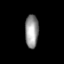
Tissue: lung
Cell type: Endothelial cells
Senescence score: 0.5662
Nuclear area (px): 431
Mean DAPI intensity: 151.107